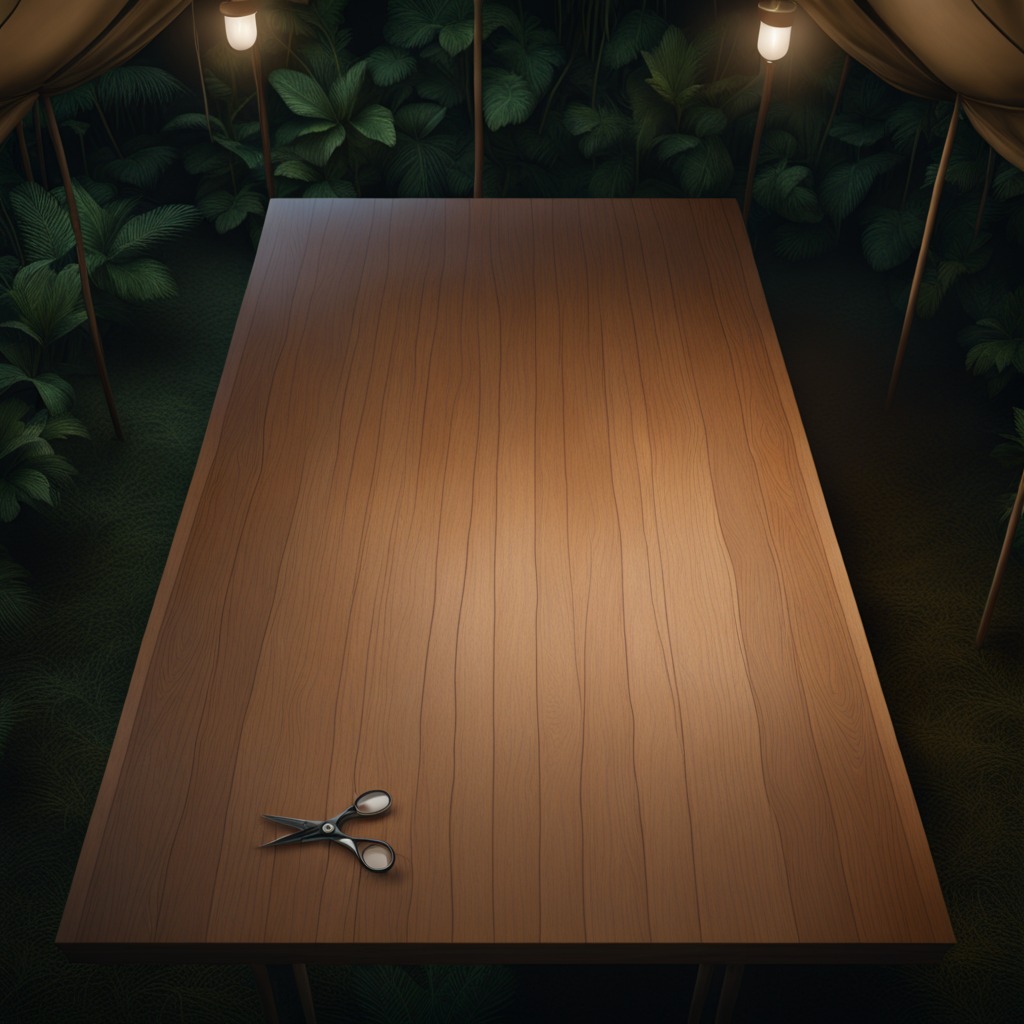
A scissor lies on a wooden table inside a jungle field workshop tent at night.